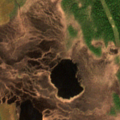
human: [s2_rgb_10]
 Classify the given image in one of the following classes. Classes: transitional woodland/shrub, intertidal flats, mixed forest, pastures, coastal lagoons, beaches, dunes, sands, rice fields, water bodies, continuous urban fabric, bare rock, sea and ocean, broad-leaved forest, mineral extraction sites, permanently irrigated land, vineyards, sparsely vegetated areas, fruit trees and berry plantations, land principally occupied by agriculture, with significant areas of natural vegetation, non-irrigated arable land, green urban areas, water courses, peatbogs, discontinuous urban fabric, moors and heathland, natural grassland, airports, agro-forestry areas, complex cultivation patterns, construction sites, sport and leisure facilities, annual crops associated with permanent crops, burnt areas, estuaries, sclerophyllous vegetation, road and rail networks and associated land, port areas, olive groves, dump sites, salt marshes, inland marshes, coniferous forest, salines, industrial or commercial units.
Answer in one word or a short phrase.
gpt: coniferous forest, transitional woodland/shrub, peatbogs